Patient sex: M
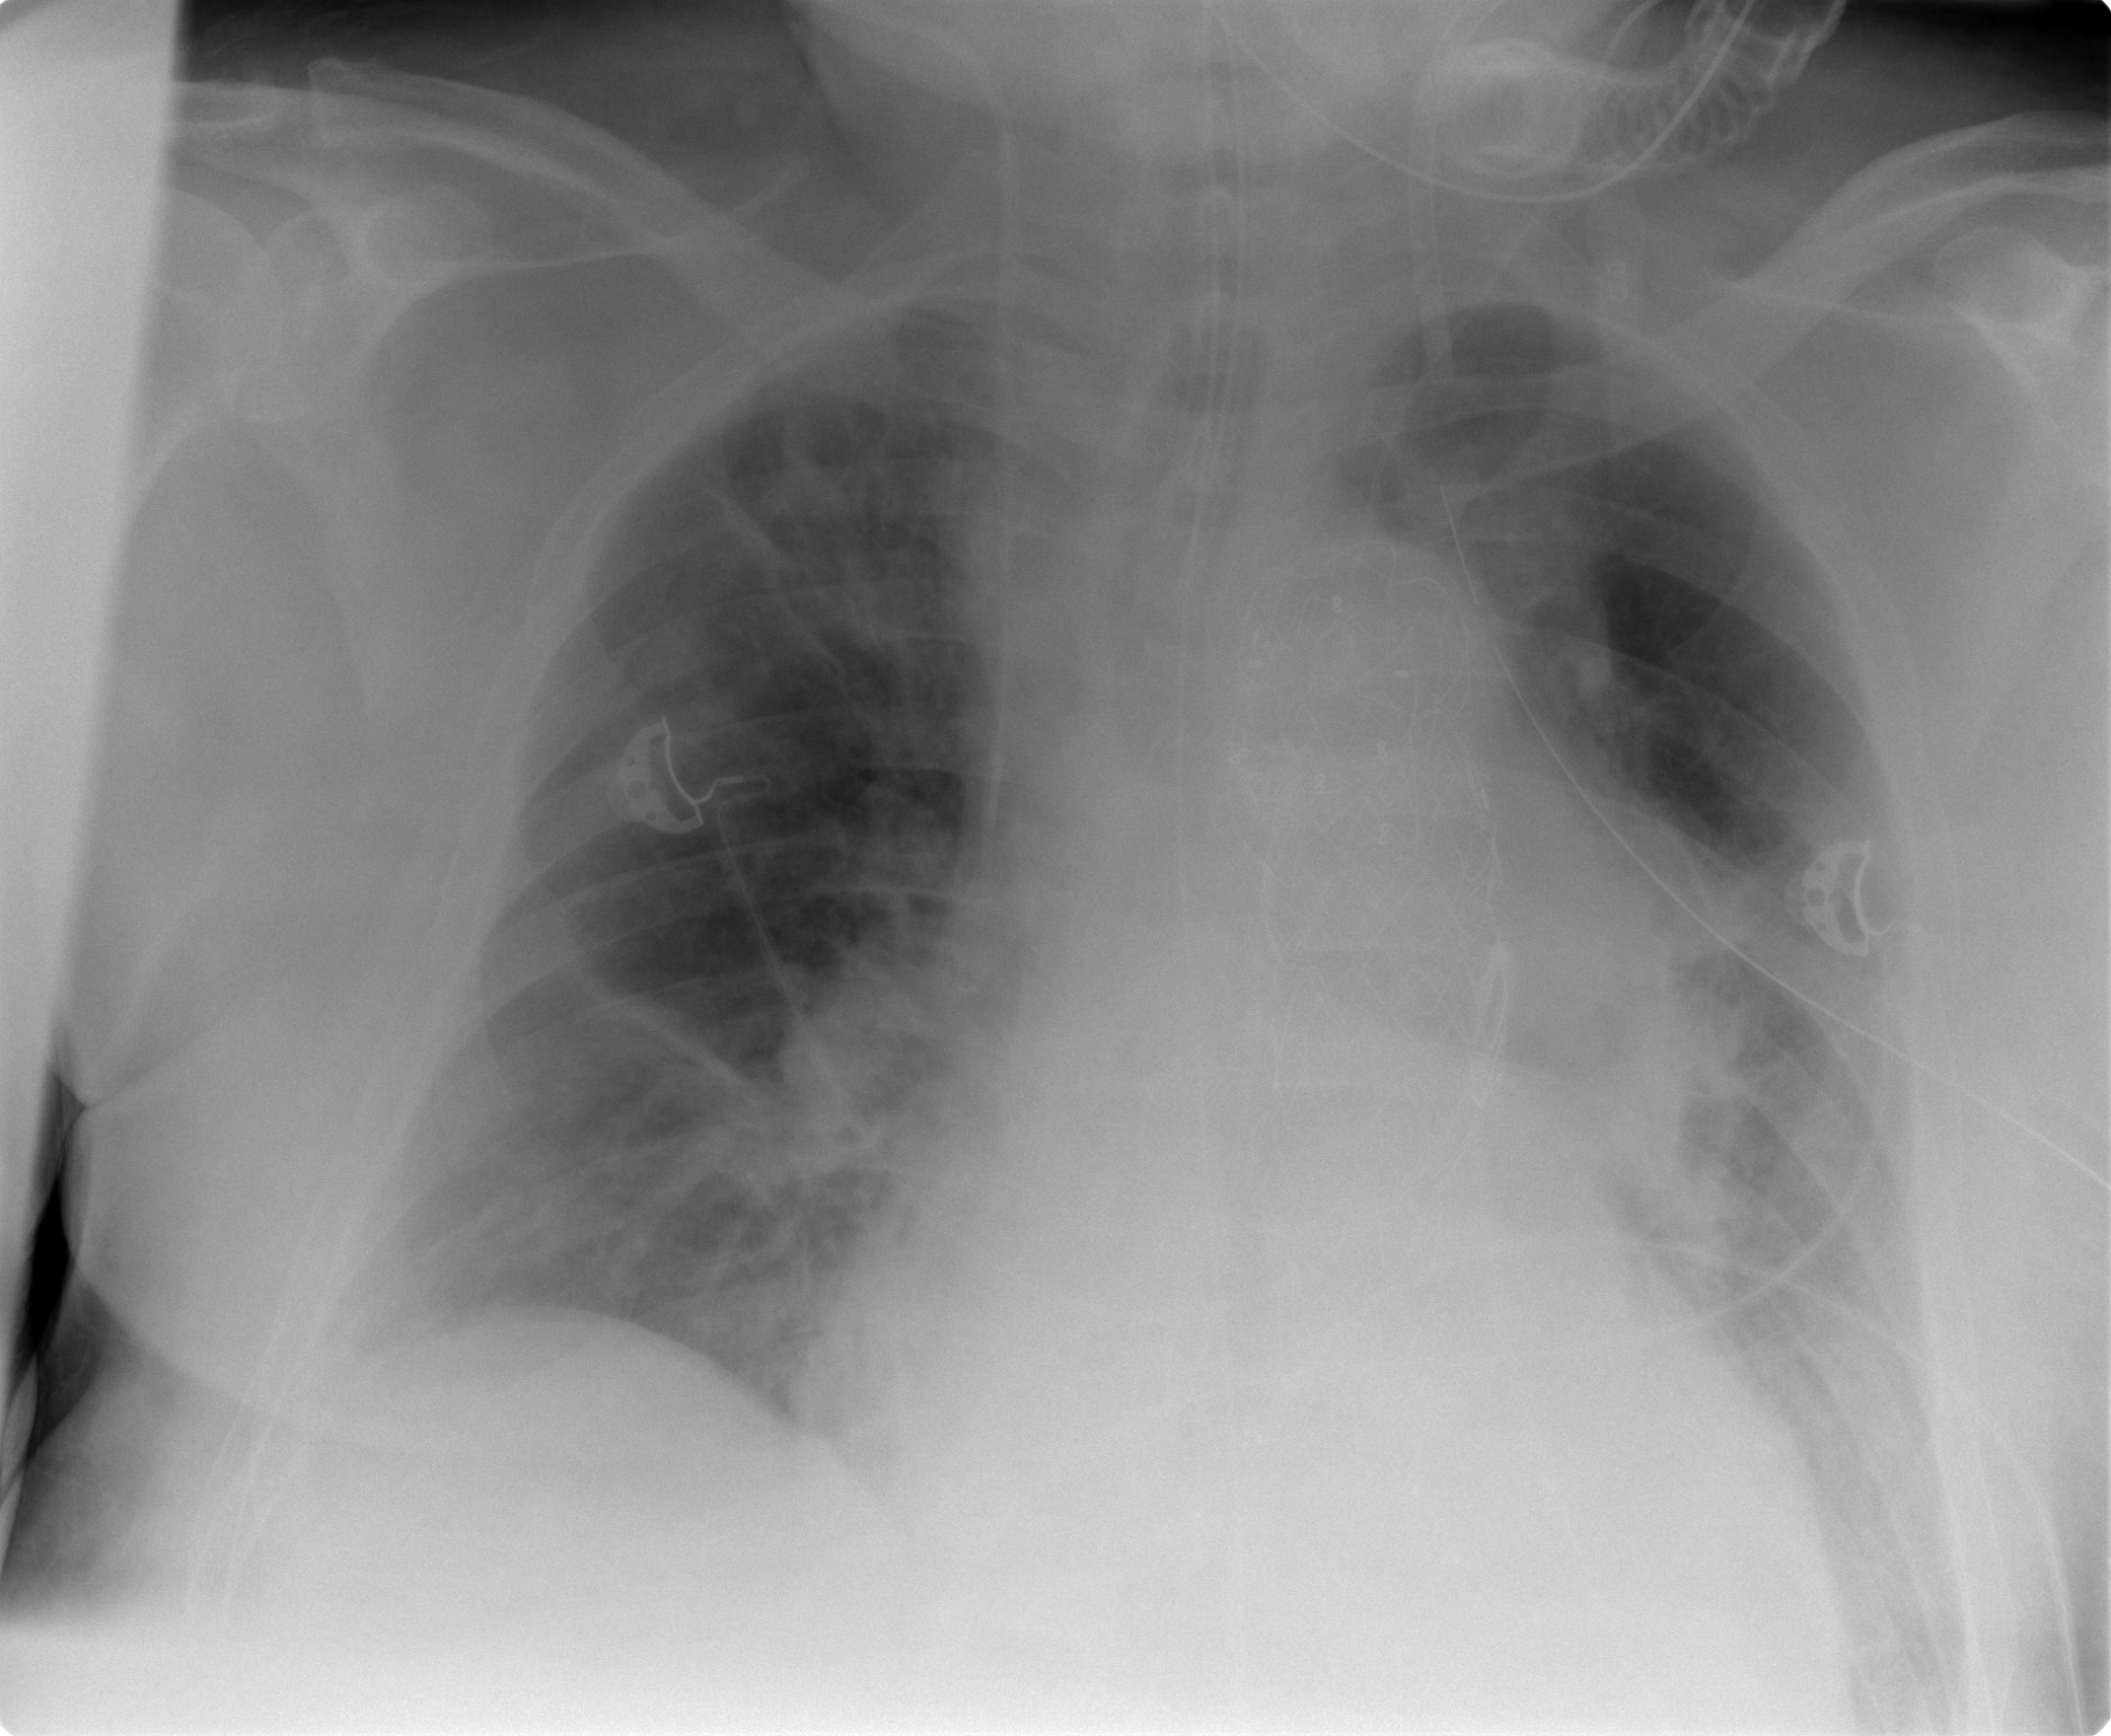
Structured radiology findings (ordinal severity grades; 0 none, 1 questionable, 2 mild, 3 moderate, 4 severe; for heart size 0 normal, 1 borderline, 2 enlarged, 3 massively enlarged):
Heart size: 1
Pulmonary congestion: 2
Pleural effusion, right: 2
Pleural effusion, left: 2
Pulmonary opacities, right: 0
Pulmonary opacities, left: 2
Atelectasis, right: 2
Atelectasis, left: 2